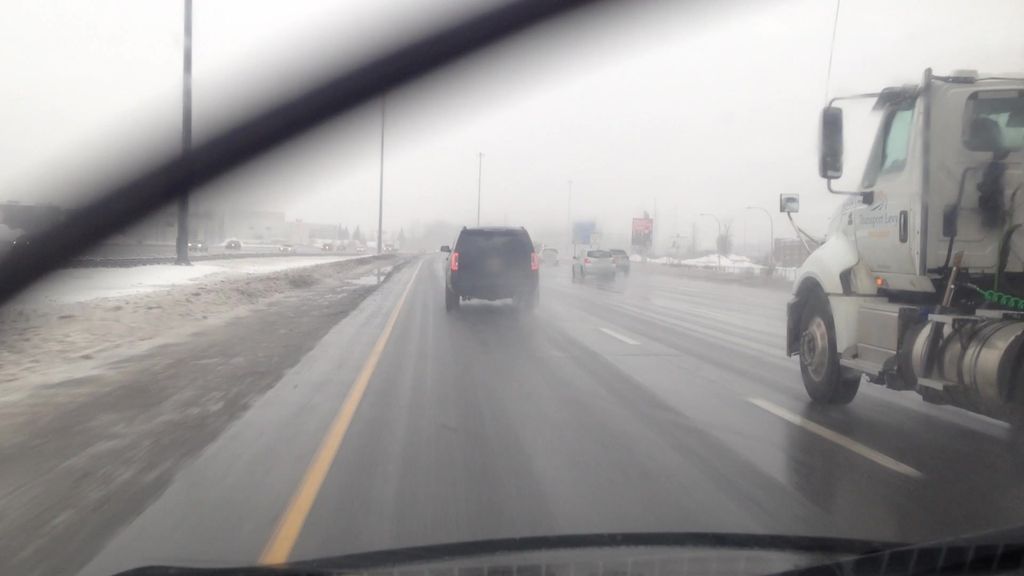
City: montreal